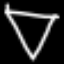
Label: diamond